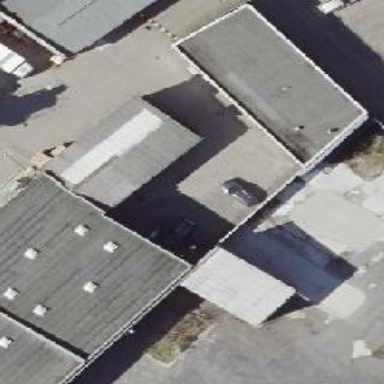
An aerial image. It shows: Commercial building.